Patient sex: M
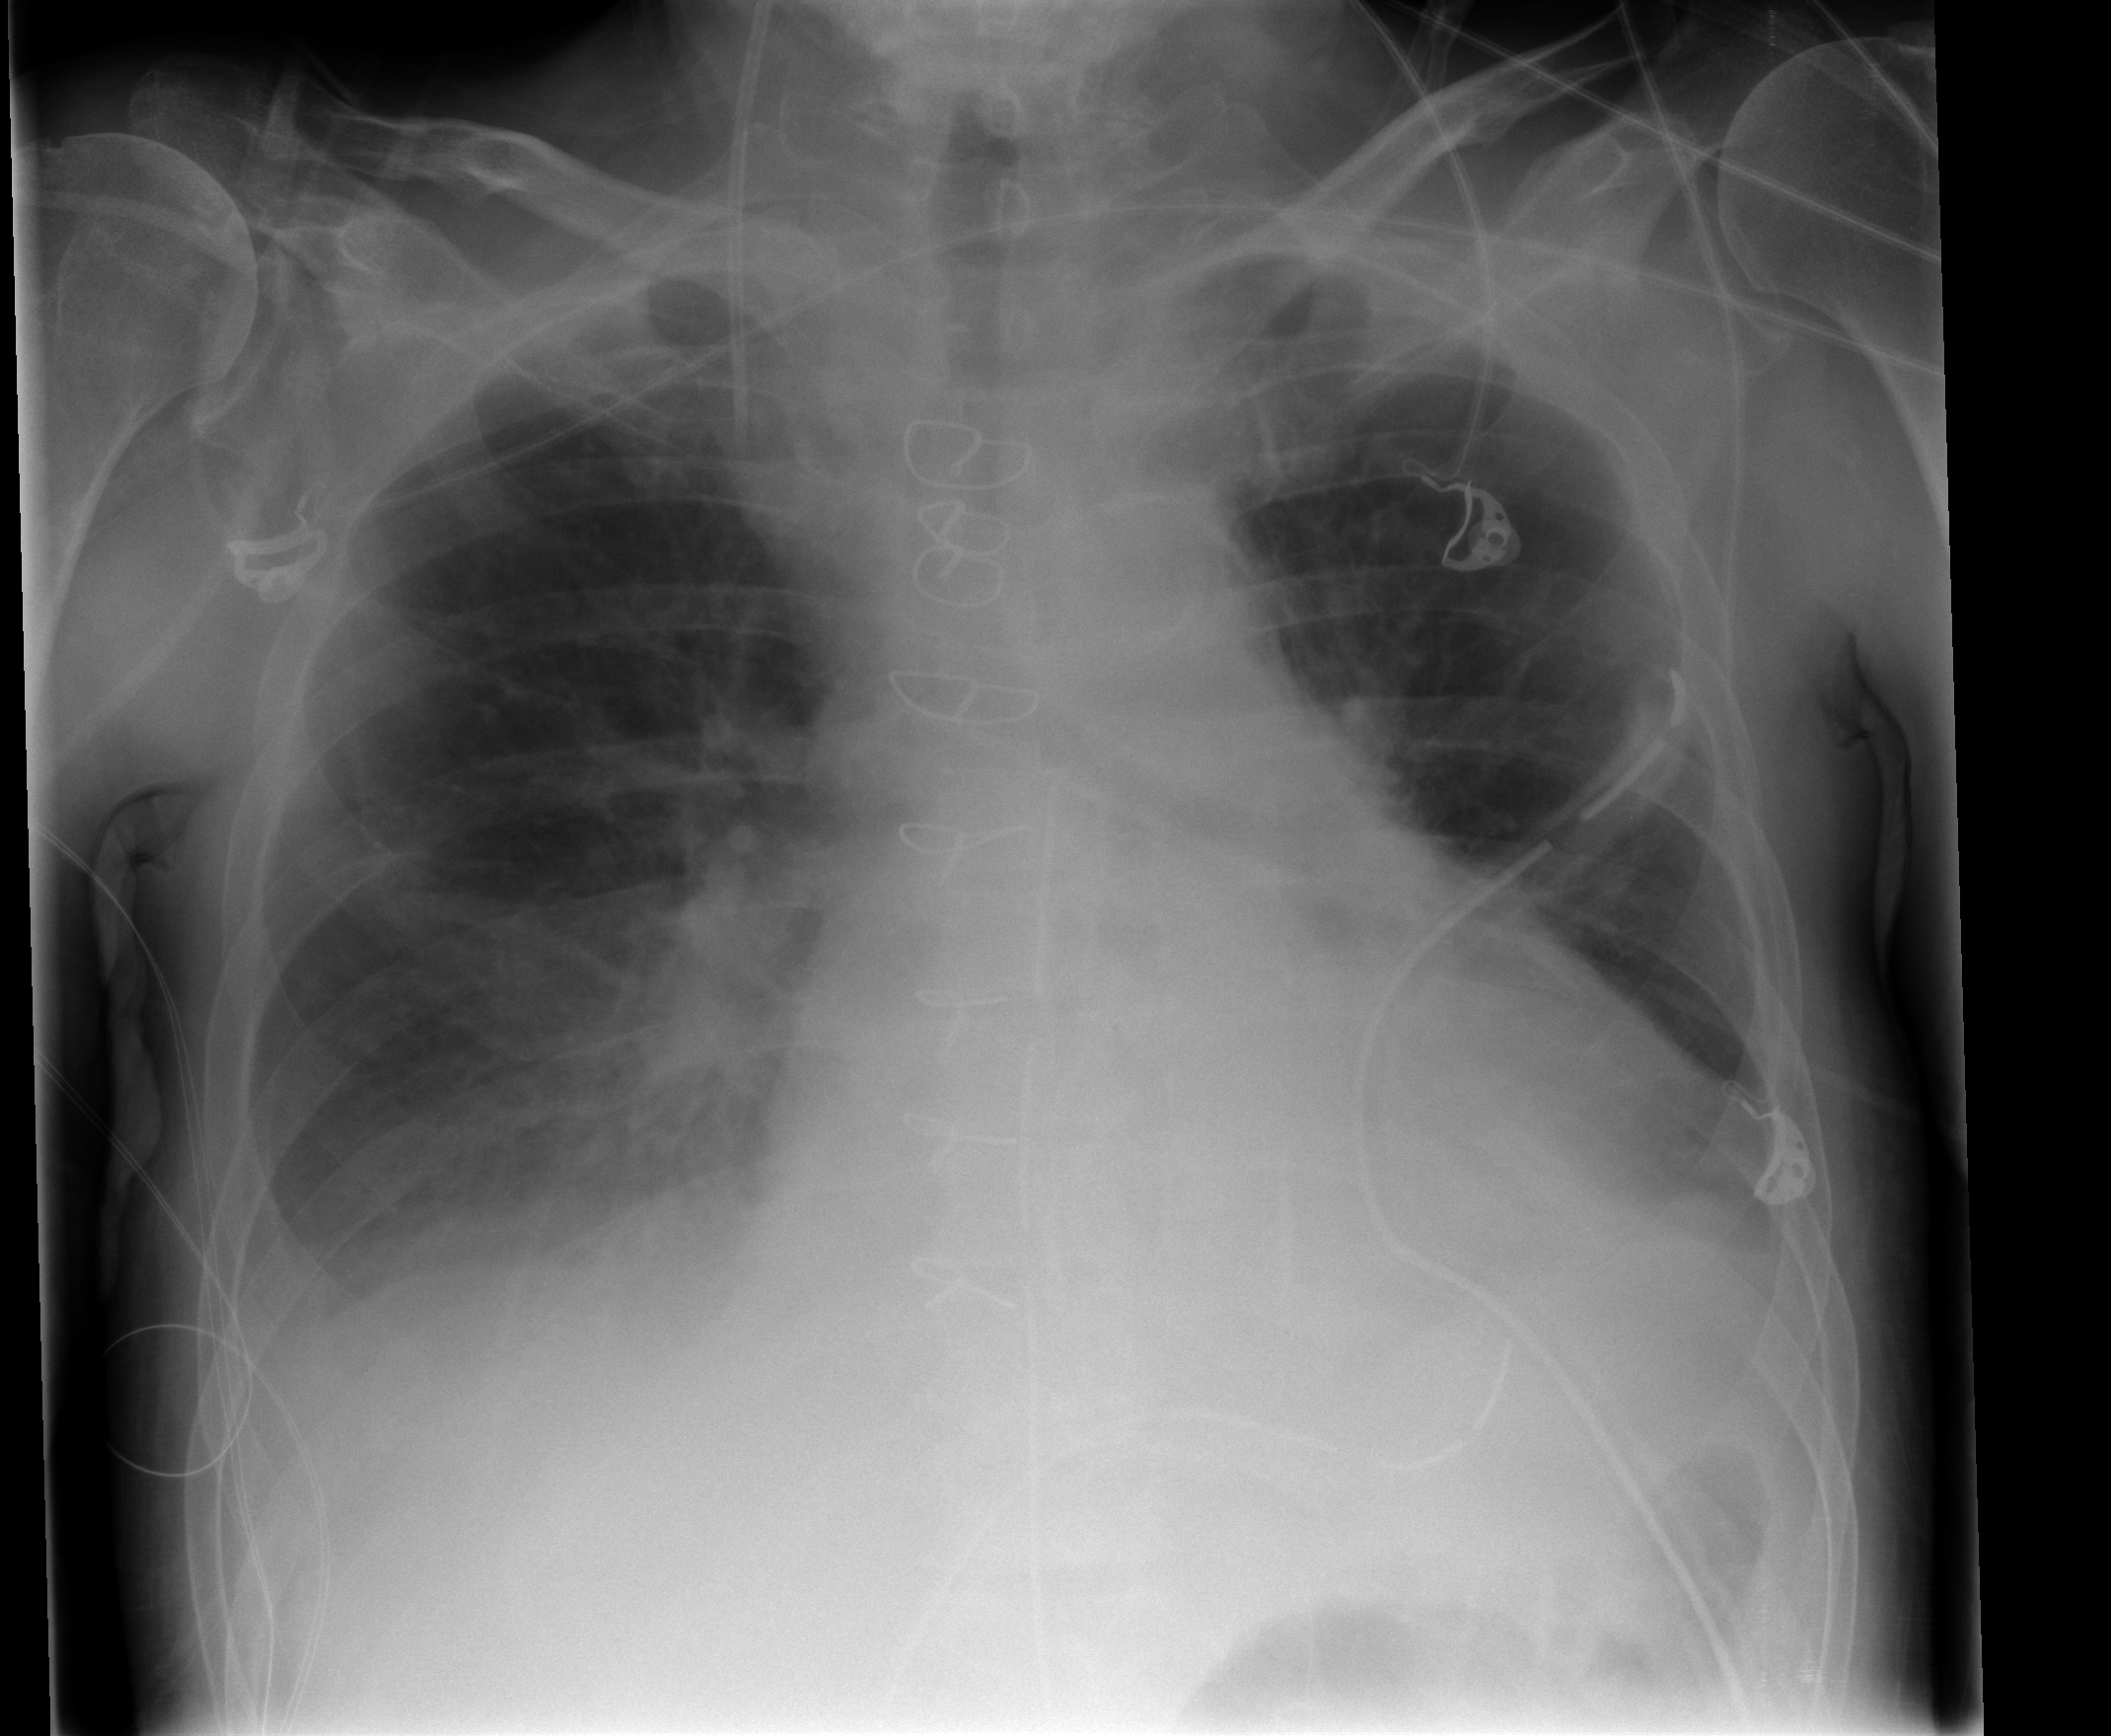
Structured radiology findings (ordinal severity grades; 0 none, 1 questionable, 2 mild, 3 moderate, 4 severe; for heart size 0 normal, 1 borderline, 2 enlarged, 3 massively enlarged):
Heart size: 2
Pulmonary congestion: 0
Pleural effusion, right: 2
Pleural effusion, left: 1
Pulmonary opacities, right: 0
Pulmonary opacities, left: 0
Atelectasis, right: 2
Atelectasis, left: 2